Question: i'm using OpenCV in Python 3 to detect a white/black ball on a white field and give it's exact (x,y,radius) and color.
I use the function cv2.Canny() and cv2.findContours() to find it but the problem is cv2.Canny() dont's always detect the complete shape of the circle (most of time only 3/4 of the circle).
So when i use cv2.findContours() it don't detect it as a Contour.
Please see :

This is the most important code:
'''
gray = cv2.cvtColor(frame, cv2.COLOR_BGR2GRAY)
blurred = cv2.GaussianBlur(gray, (5, 5), 0)
edged = cv2.Canny(blurred, 10, 40) # 10 and 40 to be more perceptive
contours_canny= cv2.findContours(edged.copy(), cv2.RETR_TREE, cv2.CHAIN_APPROX_SIMPLE)[-2]
'''
After that i use:
'approx = cv2.approxPolyDP(contour,0.01*cv2.arcLength(contour,True),True)'
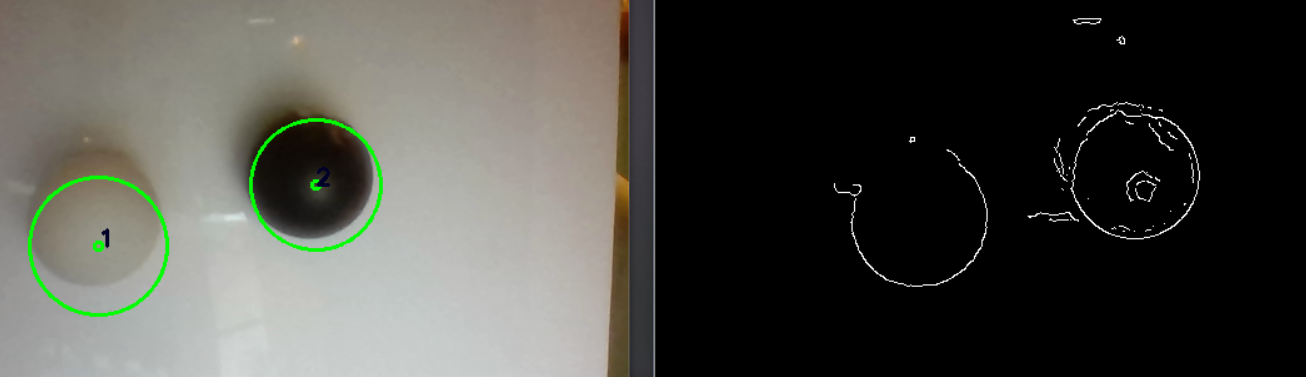
Answer: What I would suggest is that you apply some intermediate colour filtering before using canny detection. This will ensure that the canny edge detection takes place on a well defined border between the ball image and the field.
Here is a python code that uses trackbars for you to be able to customize the color threshold:
'''
cv2.namedWindow('temp')
cv2.createTrackbar('bl', 'temp', 0, 255, nothing)
cv2.createTrackbar('gl', 'temp', 0, 255, nothing)
cv2.createTrackbar('rl', 'temp', 0, 255, nothing)
cv2.createTrackbar('bh', 'temp', 255, 255, nothing)
cv2.createTrackbar('gh', 'temp', 255, 255, nothing)
cv2.createTrackbar('rh', 'temp', 255, 255, nothing)
bl_temp=cv2.getTrackbarPos('bl', 'temp')
gl_temp=cv2.getTrackbarPos('gl', 'temp')
rl_temp=cv2.getTrackbarPos('rl', 'temp')
bh_temp=cv2.getTrackbarPos('bh', 'temp')
gh_temp=cv2.getTrackbarPos('gh', 'temp')
rh_temp=cv2.getTrackbarPos('rh', 'temp')
thresh=cv2.inRange(frame,(bl_temp,gl_temp,rl_temp),(bh_temp,gh_temp,rh_temp))
'''